Question: I have one data-grid in my project, and after getting strings into it one part of them can't fit, because they are too long. I want that my text-box columns have fixed size, so I don't wanna use "auto" width property for text-box, but I was wondering: Is there some kind of property that I can use for showing whole string optionally? Like for example: If string is to long show the part of it you can fit, and after that show three dots (...) or some symbol like that. After clicking on three dots show whole value of text-box. Or even showing a whole string after rolling over some text-box.
My data-grid looks like this.

There you can see that some too long string values are cut of.
This is the xaml code of text-boxes in data-grid.
'''
<DataGrid Grid.Column="0" Grid.RowSpan="2" AutoGenerateColumns="False" Height="206" HorizontalAlignment="Left" Margin="12,265,0,0" Name="tabela" VerticalAlignment="Top" Width="556" SelectionChanged="tabela_SelectionChanged" ItemsSource="Binding MyObsCollection">
<DataGrid.Columns>
<DataGridTextColumn Header="Type" Width="120" Binding="{Binding Type}"/>
<DataGridTextColumn Header="MapTo" Width="120" Binding="{Binding MapTo}"/>
<DataGridTextColumn Header="Name" Width="116" Binding="{Binding Name}"/>
</DataGrid.Columns>
</DataGrid>
'''
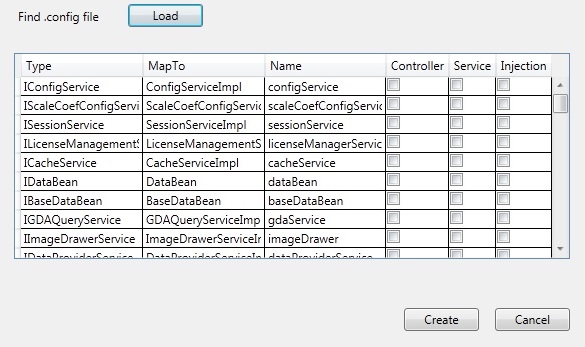
Answer: You can set 'TextTrimming' to 'CharacterEllipsis' on TextBlock to show ellipse in case text is larger than available size.
Also, you can show the complete text in 'Tooltip'. This is how you do it for one 'DataGridTextColumn':
'''
<DataGridTextColumn Width="20" Binding="{Binding Name}">
<DataGridTextColumn.ElementStyle>
<Style TargetType="TextBlock">
<Setter Property="TextTrimming" Value="CharacterEllipsis"/>
<Setter Property="ToolTip" Value="{Binding Text,
RelativeSource={RelativeSource Self}}"/>
</Style>
</DataGridTextColumn.ElementStyle>
</DataGridTextColumn>
'''